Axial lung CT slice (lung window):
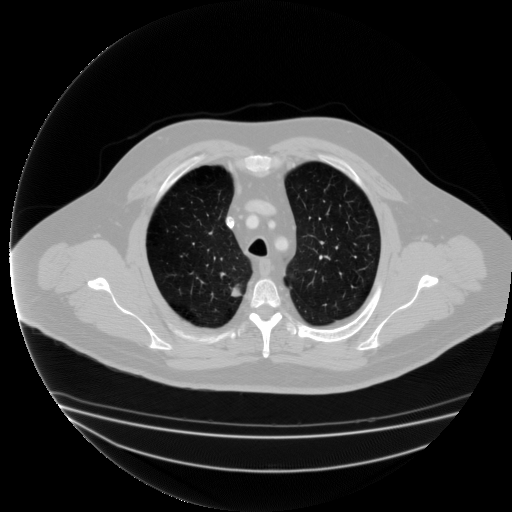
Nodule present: yes
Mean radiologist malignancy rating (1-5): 4